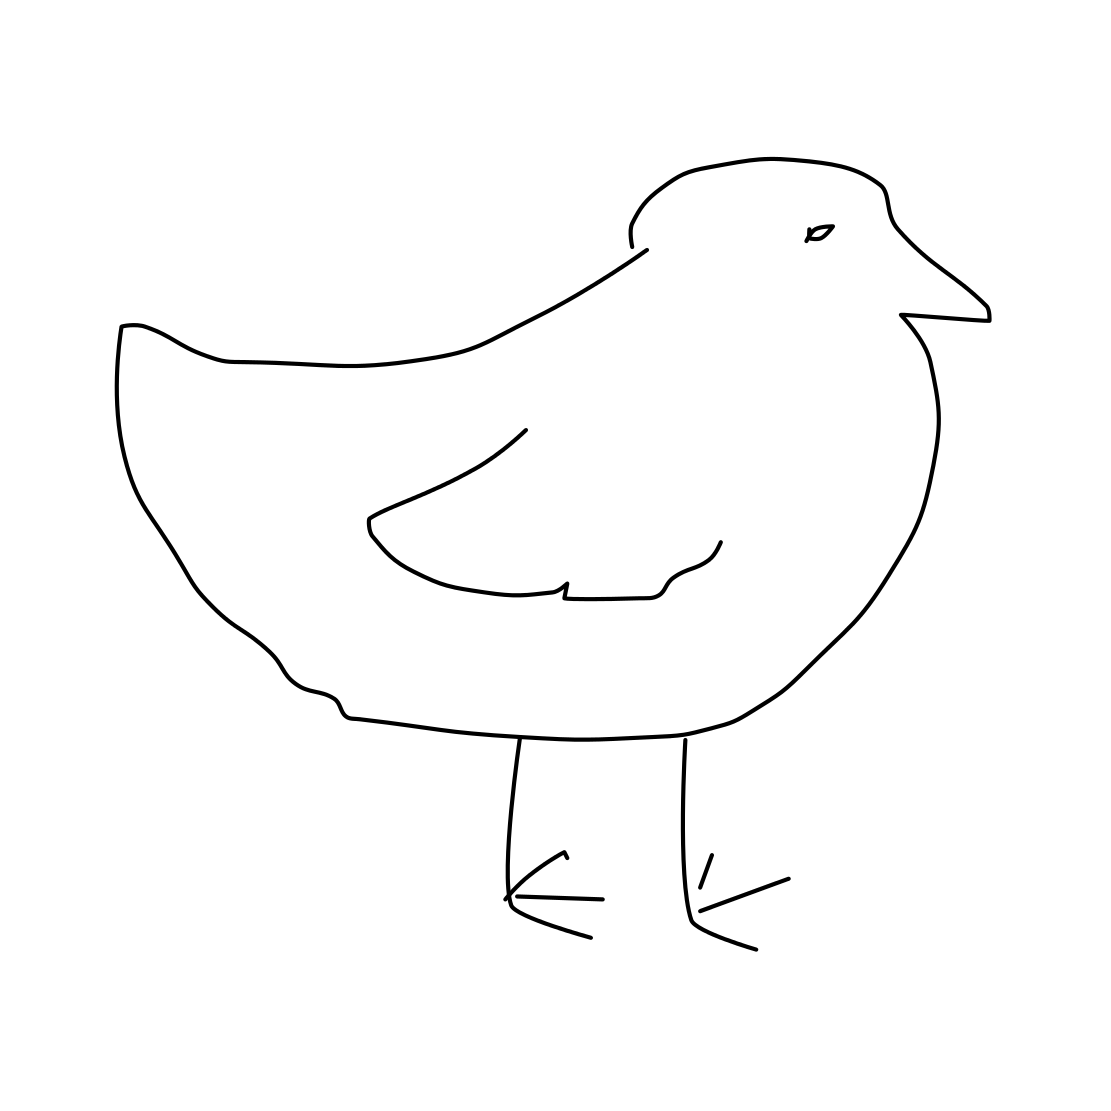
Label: standing bird